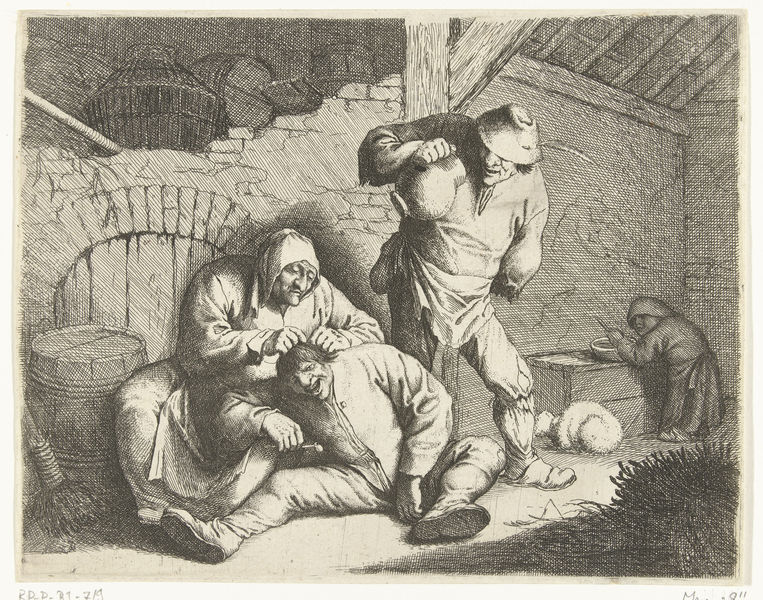
Titel: Een oude vrouw luist een man
Künstler: Willem Basse
Standort: Amsterdam
Institution: Rijksmuseum
Schlagwörter: feder, mann, schatten, menschen, frau, grau, hut, hüte, kopfbedeckungen, licht, männer, schwarz, stroh, weiss, zeichnung, zimmer, dach, haus, hund, haube, mütze, mützen, alte, land, haare, sitzend, stehend, familie, kind, krug, kopfbedeckung, schürze, ecke, liegen, weib, weiber, kopftuch, besen, katze, ruine, hocken, schraffur, stich, schraffiert, bleistift, fass, grinsen, ländlich, stall, bettler, kochen, holzfass, trinker, kupferstich, läuse, derb, lausen, fasser